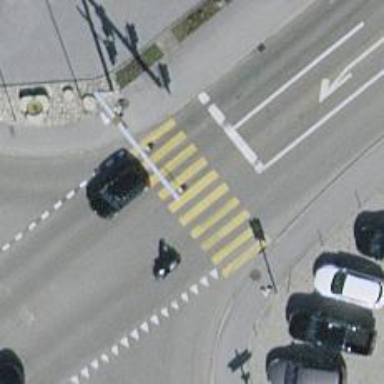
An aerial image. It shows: Crossing with traffic signals.